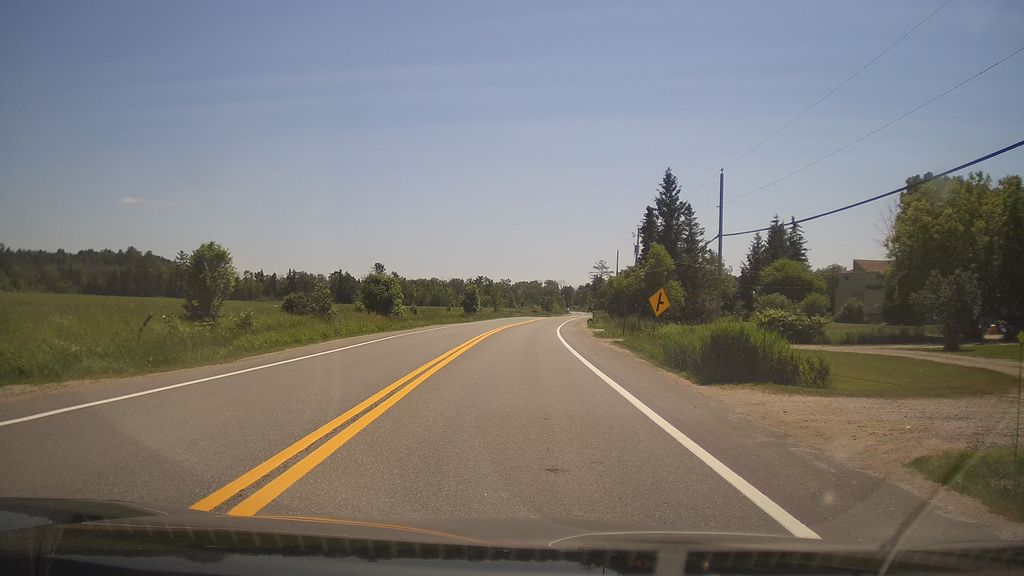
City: ottawa-gatineau